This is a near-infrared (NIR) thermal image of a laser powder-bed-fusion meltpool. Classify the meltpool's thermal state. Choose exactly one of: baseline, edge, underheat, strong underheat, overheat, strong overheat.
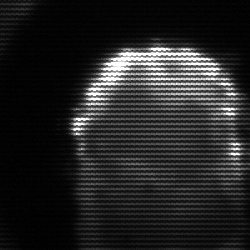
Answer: baseline